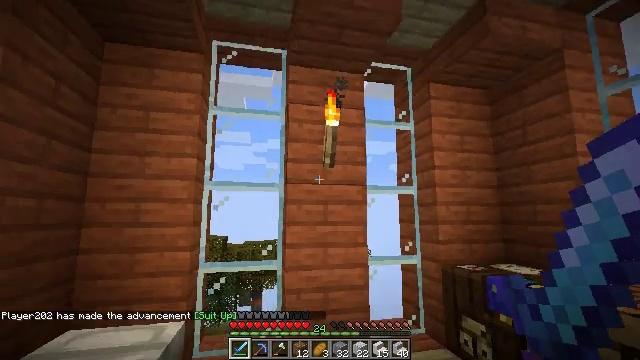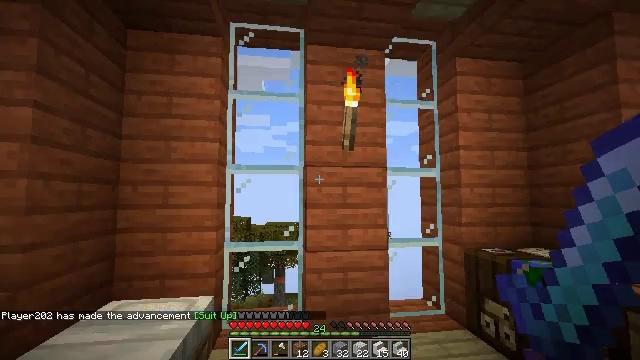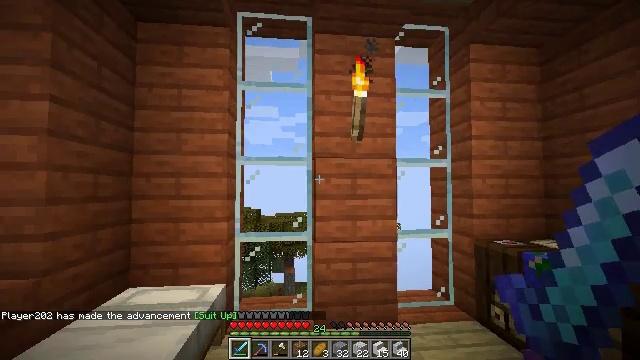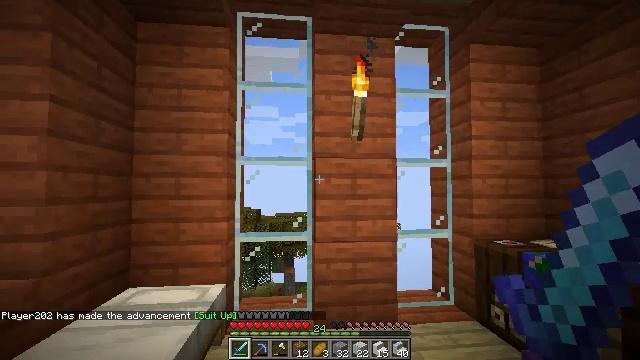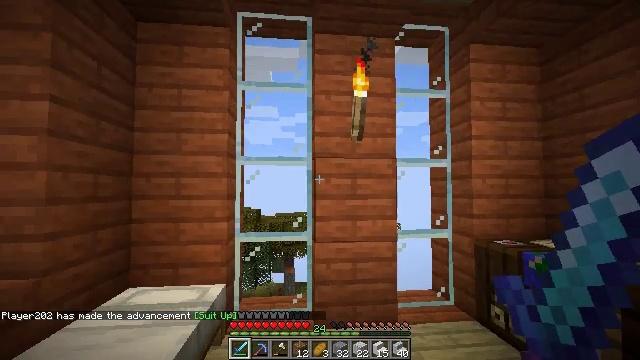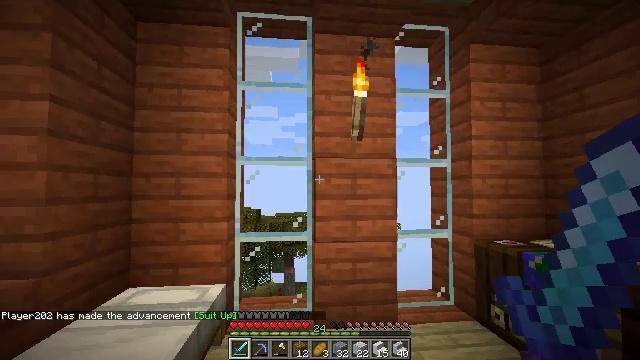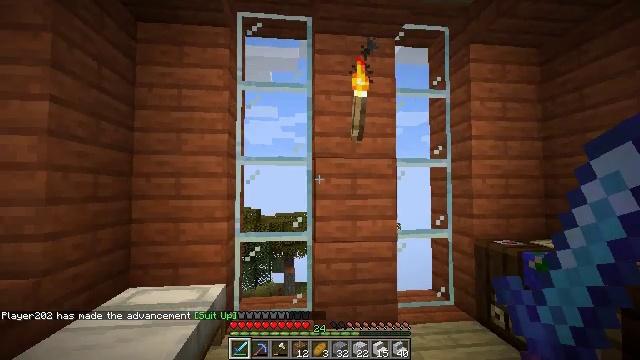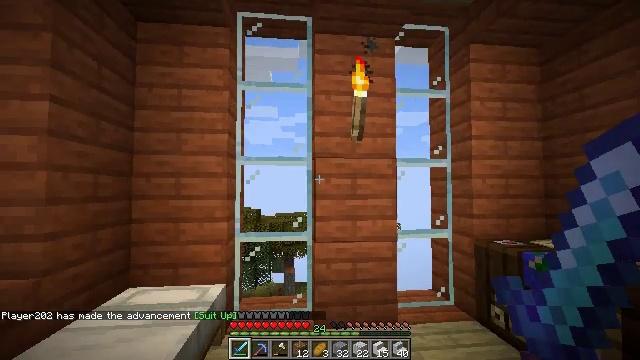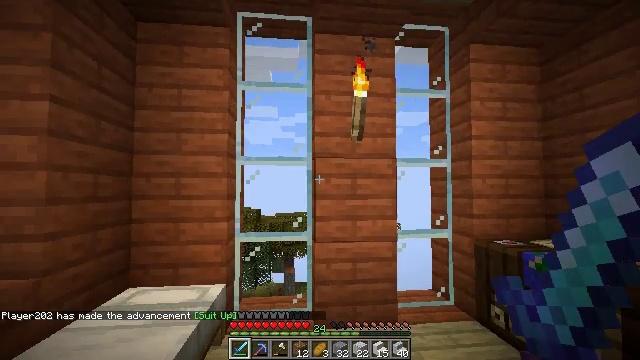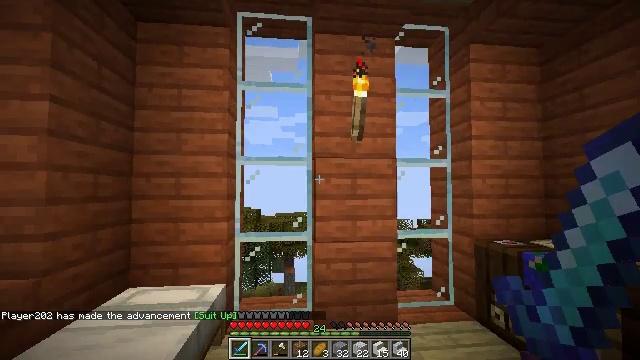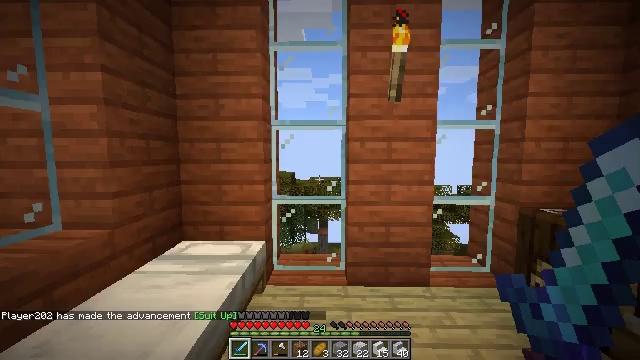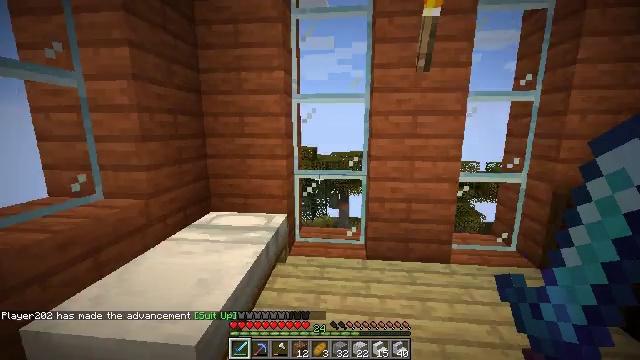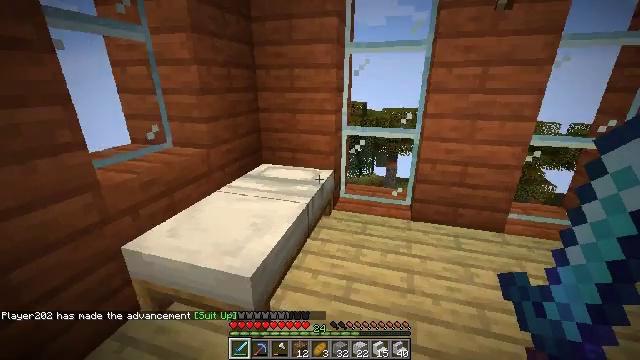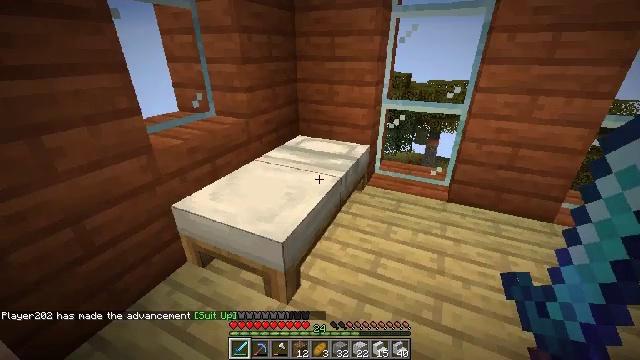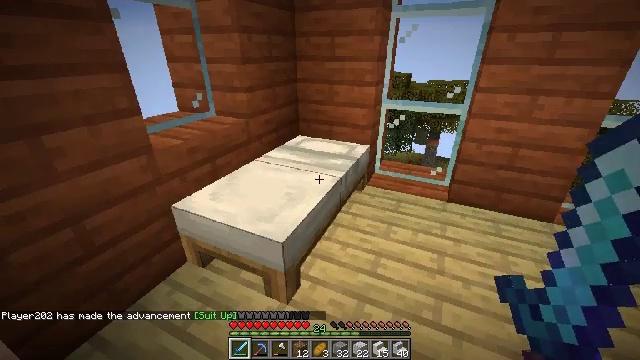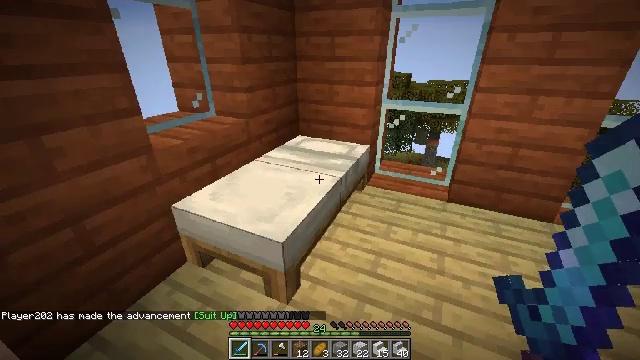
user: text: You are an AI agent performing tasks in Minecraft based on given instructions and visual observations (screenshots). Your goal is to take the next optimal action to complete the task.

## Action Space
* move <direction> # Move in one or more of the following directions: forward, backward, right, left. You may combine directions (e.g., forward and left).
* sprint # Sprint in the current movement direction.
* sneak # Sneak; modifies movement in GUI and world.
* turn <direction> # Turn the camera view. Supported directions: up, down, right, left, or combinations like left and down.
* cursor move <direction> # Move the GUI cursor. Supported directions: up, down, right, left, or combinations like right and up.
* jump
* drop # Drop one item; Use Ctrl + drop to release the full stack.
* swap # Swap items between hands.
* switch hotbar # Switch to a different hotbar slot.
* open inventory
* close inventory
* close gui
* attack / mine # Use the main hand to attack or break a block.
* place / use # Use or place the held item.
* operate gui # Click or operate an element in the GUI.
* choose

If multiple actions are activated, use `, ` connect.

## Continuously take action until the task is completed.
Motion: motion action
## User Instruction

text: Collect birch leaves from the tree.
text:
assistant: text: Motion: turn left and down
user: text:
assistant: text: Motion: turn left and down
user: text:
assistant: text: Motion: no_op
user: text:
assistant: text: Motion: no_op
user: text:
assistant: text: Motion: no_op
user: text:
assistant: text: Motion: no_op
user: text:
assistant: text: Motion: no_op
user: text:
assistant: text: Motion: no_op
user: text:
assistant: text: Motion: no_op
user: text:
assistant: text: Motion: turn left and down
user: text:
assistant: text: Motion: turn left and down
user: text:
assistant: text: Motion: turn left and down
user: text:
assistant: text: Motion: turn left and down
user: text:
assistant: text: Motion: no_op
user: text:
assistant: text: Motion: no_op
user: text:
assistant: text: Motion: no_op
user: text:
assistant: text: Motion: no_op
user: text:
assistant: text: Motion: no_op
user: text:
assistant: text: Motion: no_op
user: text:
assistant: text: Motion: no_op
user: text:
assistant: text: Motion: turn right and down
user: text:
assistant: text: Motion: turn left and down
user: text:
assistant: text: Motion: turn left
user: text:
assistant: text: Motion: turn left and down
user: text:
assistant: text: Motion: turn left and down
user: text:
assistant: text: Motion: turn left
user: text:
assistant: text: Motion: turn left and down
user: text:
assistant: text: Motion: turn left
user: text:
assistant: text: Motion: turn left and up
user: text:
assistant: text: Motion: turn left and up